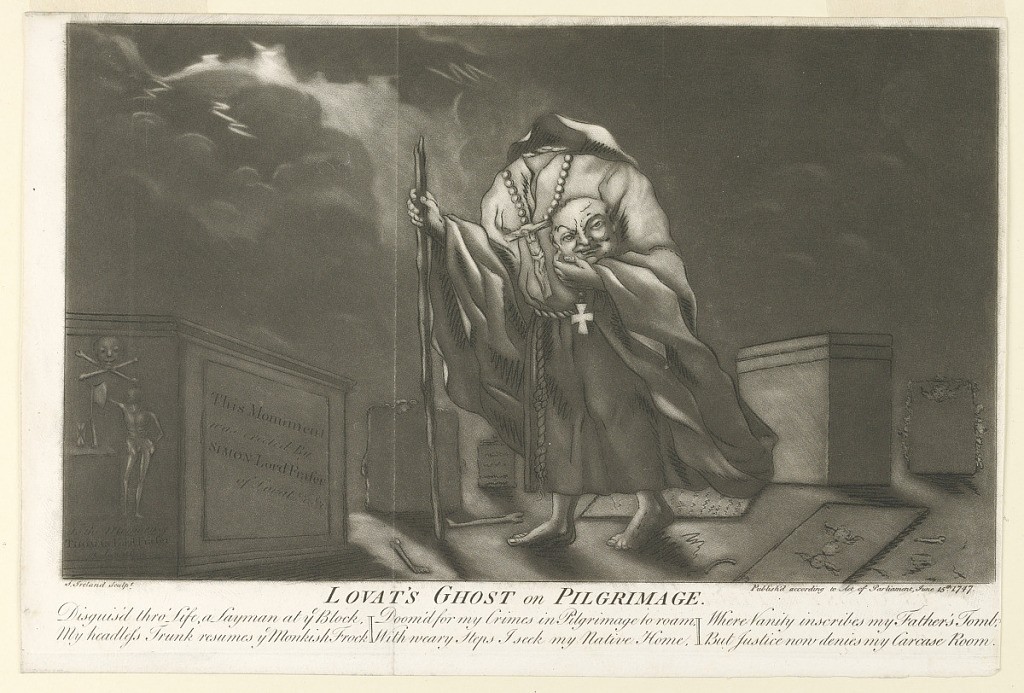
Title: Lovat's Ghost on Pilgrimage
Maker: Samuel Ireland, English, ca. 1744–1800
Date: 1794
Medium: Mezzotint on paper
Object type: Print
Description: Scene of a cemetery at night.  The headless figure of the ghost of Simon Fraser, 11th Lord Lovat, walks in foreground towards the left wearing a monk's robes.  He holds his head in his left hand and a walking stick in his right.  Beneath the image is the title: Lovat's Ghost on Pilgrimage, followed by a satirical poem: Disguis'd thro' Life, a Layman at ye block, Doom'd for Crimes in Pilgrimage to Roam, Where Vanity Inscribes my Father's Tomb, My headless Trunk resumes ye Monkish Frock, With Weary Steps, I Seek my Native Home, But Justice Now Denies my Carcase Home. (Design formerly attributed to Hogarth)